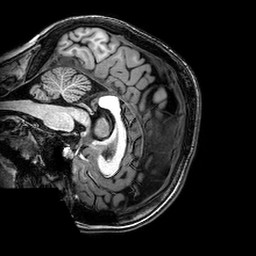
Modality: T1w
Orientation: sagittal
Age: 19
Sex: female
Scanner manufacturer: philips
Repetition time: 0.008192 s
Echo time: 0.00372 s